Interaction volume radius: 5 \u00c5
Interaction volume height: 20 \u00c5
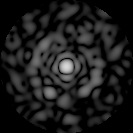
Disorder parameter: 0.8127